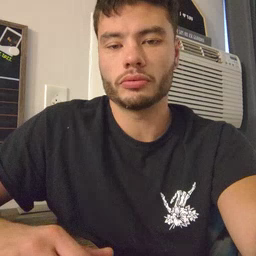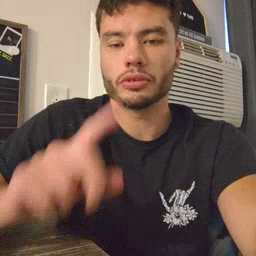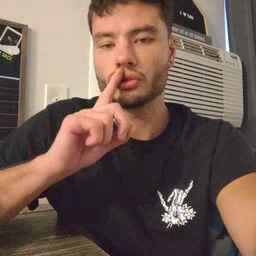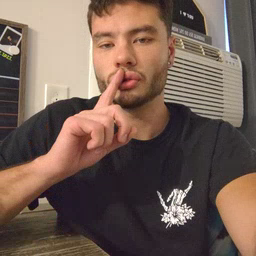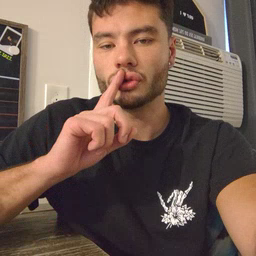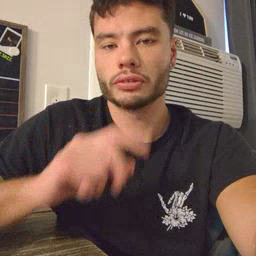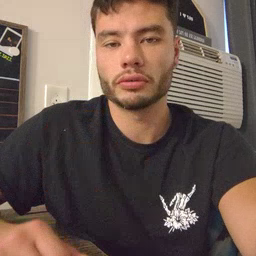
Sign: shhh